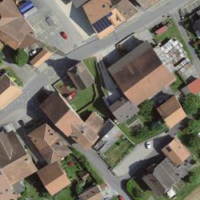
EUNIS habitat code: 54
Species observed at this site:
Cymbalaria muralis